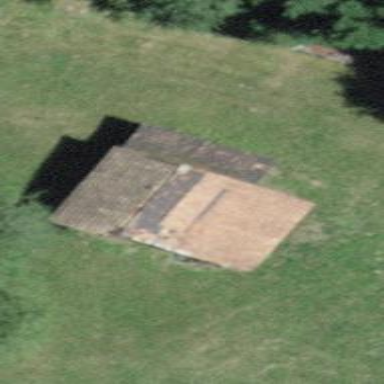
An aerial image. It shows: Barn.